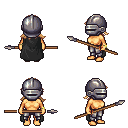
a pixel art fantasy rpg character, female body template, human, tanned skin, black cape, metal pants, light blonde loose hair, metal helm, bracelets, spear, four views (front, back, left, right), 2x2 character sprite sheet, small pixel art, hard edges, no anti-aliasing